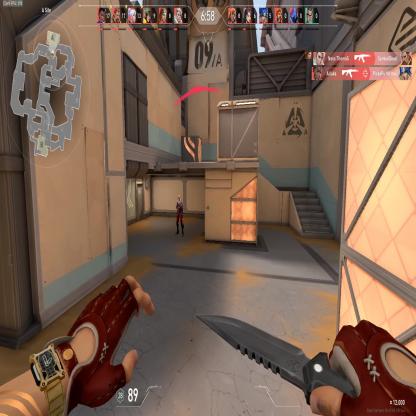
Label: enemy